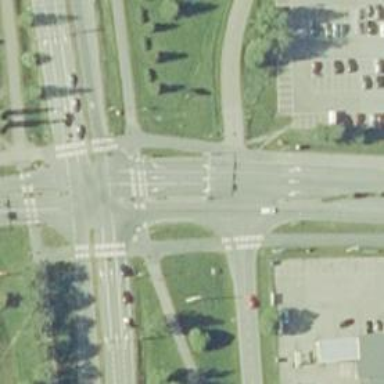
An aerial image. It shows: Asphalt cycleway.